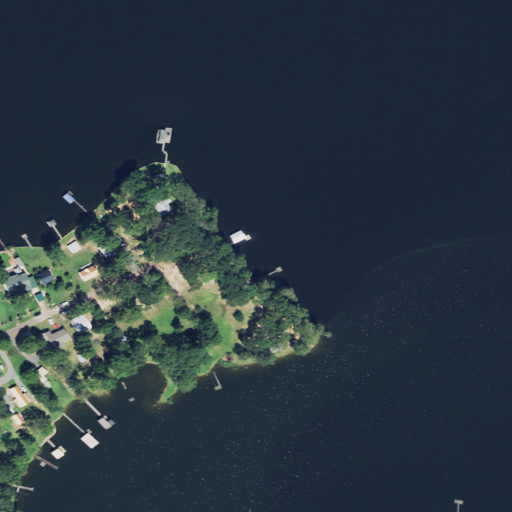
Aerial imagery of cape in Texas named Long Point containing open water, evergreen forest, open development, low intensity development, shrub, medium intensity development, pasture, and grassland